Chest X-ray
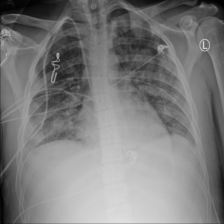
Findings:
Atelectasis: negative
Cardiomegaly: negative
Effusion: negative
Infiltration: negative
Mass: negative
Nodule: negative
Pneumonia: negative
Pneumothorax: negative
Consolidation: negative
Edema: negative
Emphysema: negative
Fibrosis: negative
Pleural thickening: negative
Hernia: negative